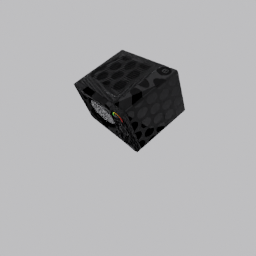
Label: appliances